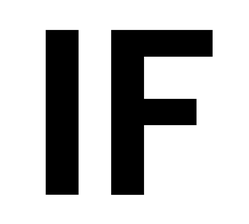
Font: Poppins-SemiBold